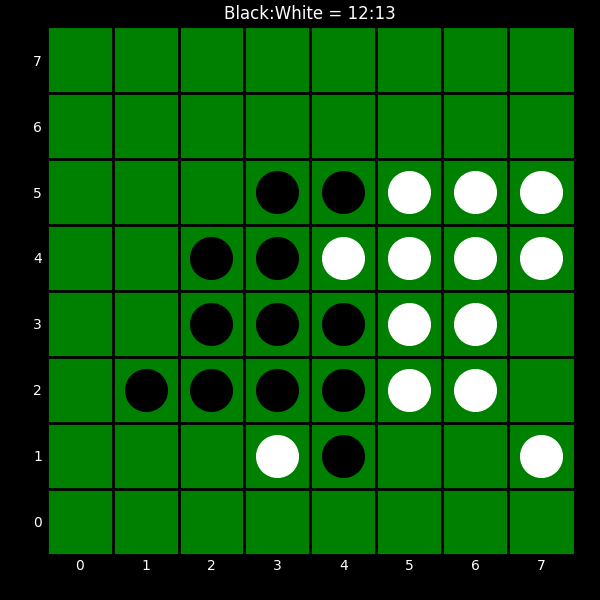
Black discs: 12
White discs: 13